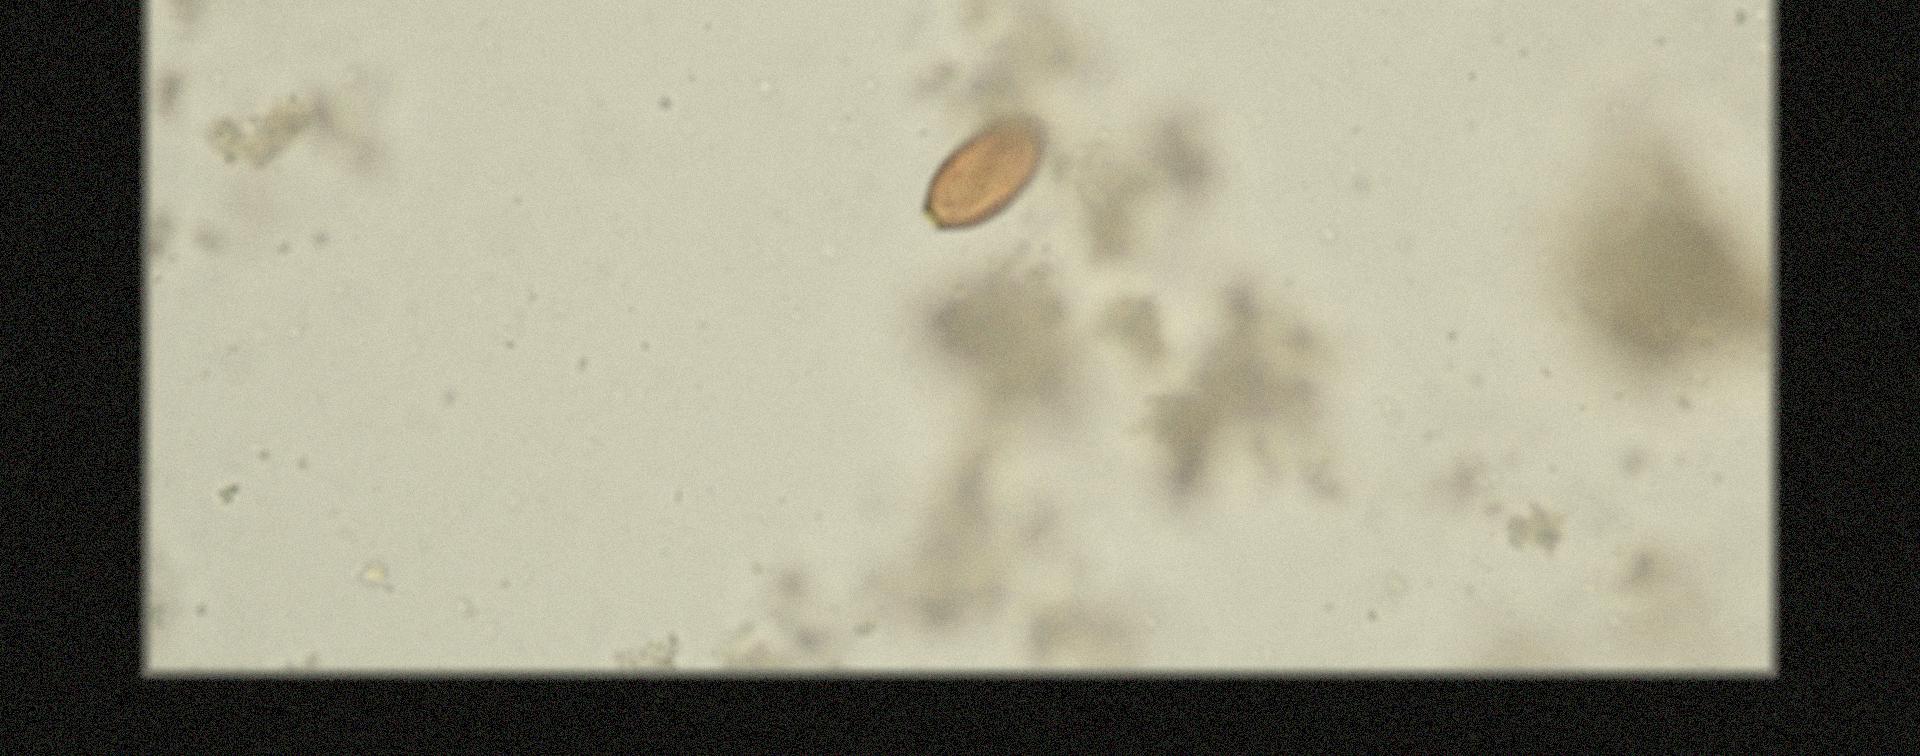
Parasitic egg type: Trichuris trichiura